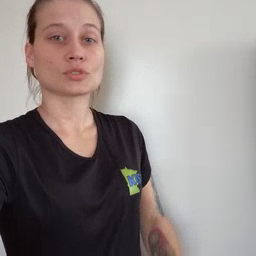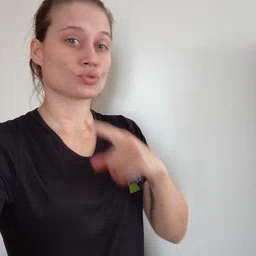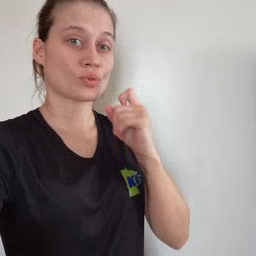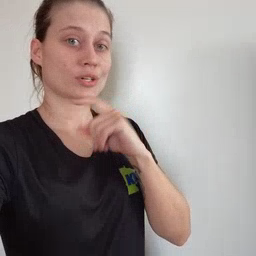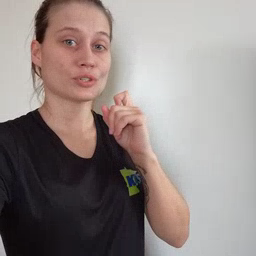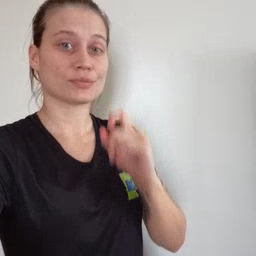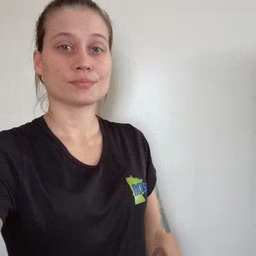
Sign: dryer